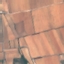
Land use / land cover: PermanentCrop